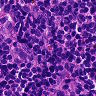
Metastatic tissue present: no